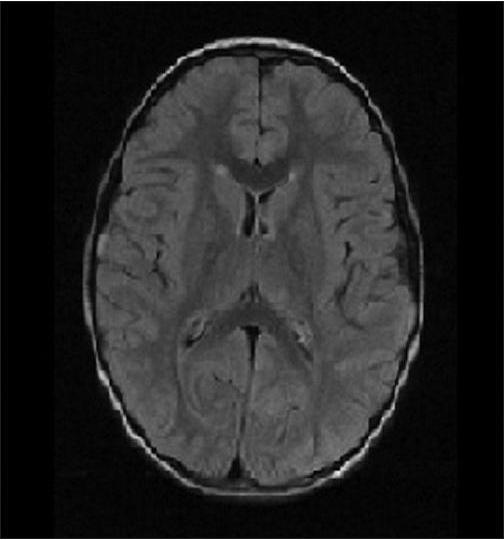
Label: notumor